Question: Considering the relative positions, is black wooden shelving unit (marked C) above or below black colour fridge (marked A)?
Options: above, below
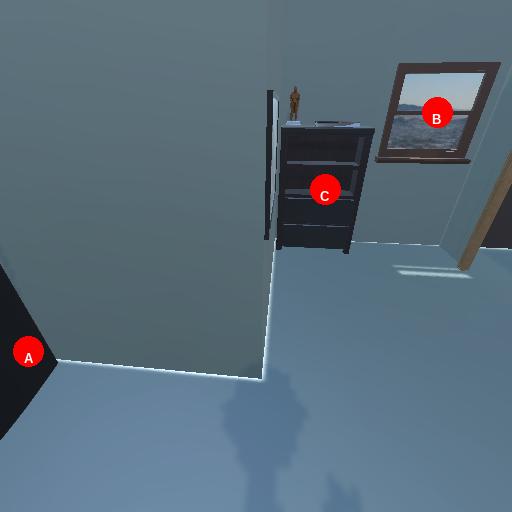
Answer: above